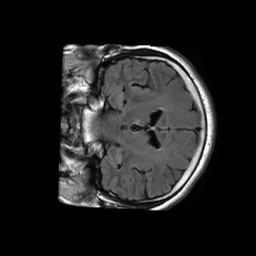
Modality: FLAIR
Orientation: coronal
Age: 57
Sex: male
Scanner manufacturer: philips
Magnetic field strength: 1.5 T
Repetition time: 6 s
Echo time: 0.12 s